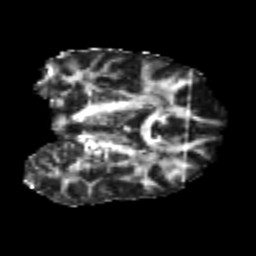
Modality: FA
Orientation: coronal
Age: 23
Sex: male
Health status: healthy
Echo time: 0.074 s